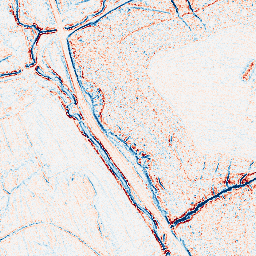
Category: edge_preserving
Decomposition family: bilateral
Decomposition parameters: d: 5
sigma_color: 75
sigma_space: 50
Upsampling method: sinc_hamming
Upsampling parameters: scale: 8
kernel_size: 16
Upsampling scale: 8